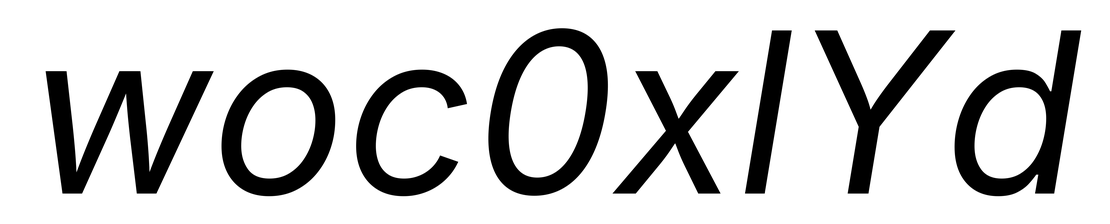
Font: Inter-Italic_Italic